Interaction volume radius: 5 \u00c5
Interaction volume height: 15 \u00c5
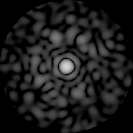
Disorder parameter: 0.8056